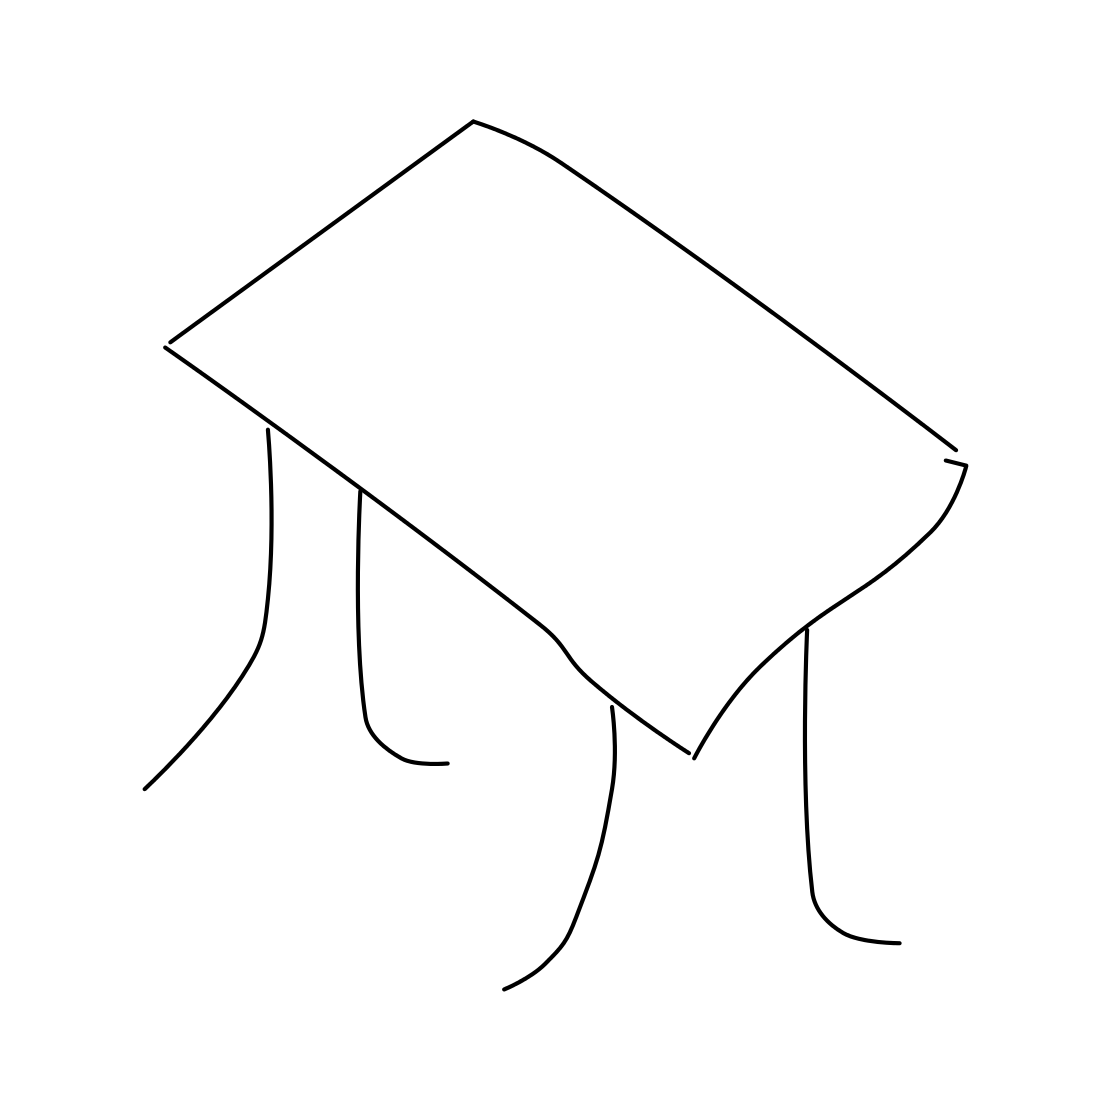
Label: table